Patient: sex M, age 78
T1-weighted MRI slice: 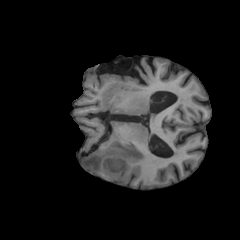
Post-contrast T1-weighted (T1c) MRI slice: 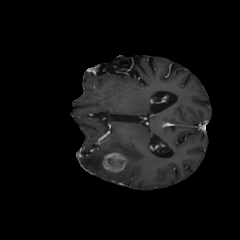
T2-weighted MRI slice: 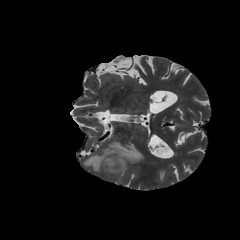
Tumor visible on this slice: yes
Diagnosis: Glioblastoma, IDH-wildtype
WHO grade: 4